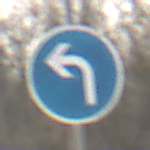
Verkehrszeichen: VorgeschriebeneFahrtrichtungLinks
Umgebung: Outdoor, Nature
Tageszeit: MorningAfternoon
Wetter: PartlyCloudy
Licht: Natural
Jahreszeit: Winter
Kontrast: MediumContrast